Question: I was following the tutorials @ <URL>
Cordova build is failing with message:
:~/projects/Hello$ sudo cordova build
'''
Running command: /home/skn/projects/Hello/platforms/android/cordova/build
[Error: ANDROID_HOME is not set and "android" command not in your PATH. You must fulfill at least one of these conditions.]
ERROR building one of the platforms: Error: /home/skn/projects/Hello/platforms/android/cordova/build: Command failed with exit code 2
You may not have the required environment or OS to build this project
Error: /home/skn/projects/Hello/platforms/android/cordova/build: Command failed with exit code 2
at ChildProcess.whenDone (/usr/lib/node_modules/cordova/node_modules/cordova-lib/src/cordova/superspawn.js:131:23)
at ChildProcess.emit (events.js:98:17)
at maybeClose (child_process.js:766:16)
at Process.ChildProcess._handle.onexit (child_process.js:833:5)
'''
I have included the android in the path variable also.
'''
skn@bangre:~/projects/Hello$ echo $PATH
/usr/local/sbin:/usr/local/bin:/usr/sbin:/usr/bin:/sbin:/bin:/usr/games:/usr/local/games:/usr/bin/java:/usr/bin/ant:.:/home/skn/android-sdk-linux/tools:/home/skn/android-sdk-linux/platform-tools
'''
From screenshot below you can see the sdk is installed

Also I have the following check which is passing.
'''
skn@bangre:~/.cordova/lib/npm_cache/cordova-android/3.7.1/package/bin$ ./android_sdk_version
21
skn@bangre:~/.cordova/lib/npm_cache/cordova-android/3.7.1/package/bin$ ./check_reqs
Looks like your environment fully supports cordova-android development!
'''
Please help me point out the issue.
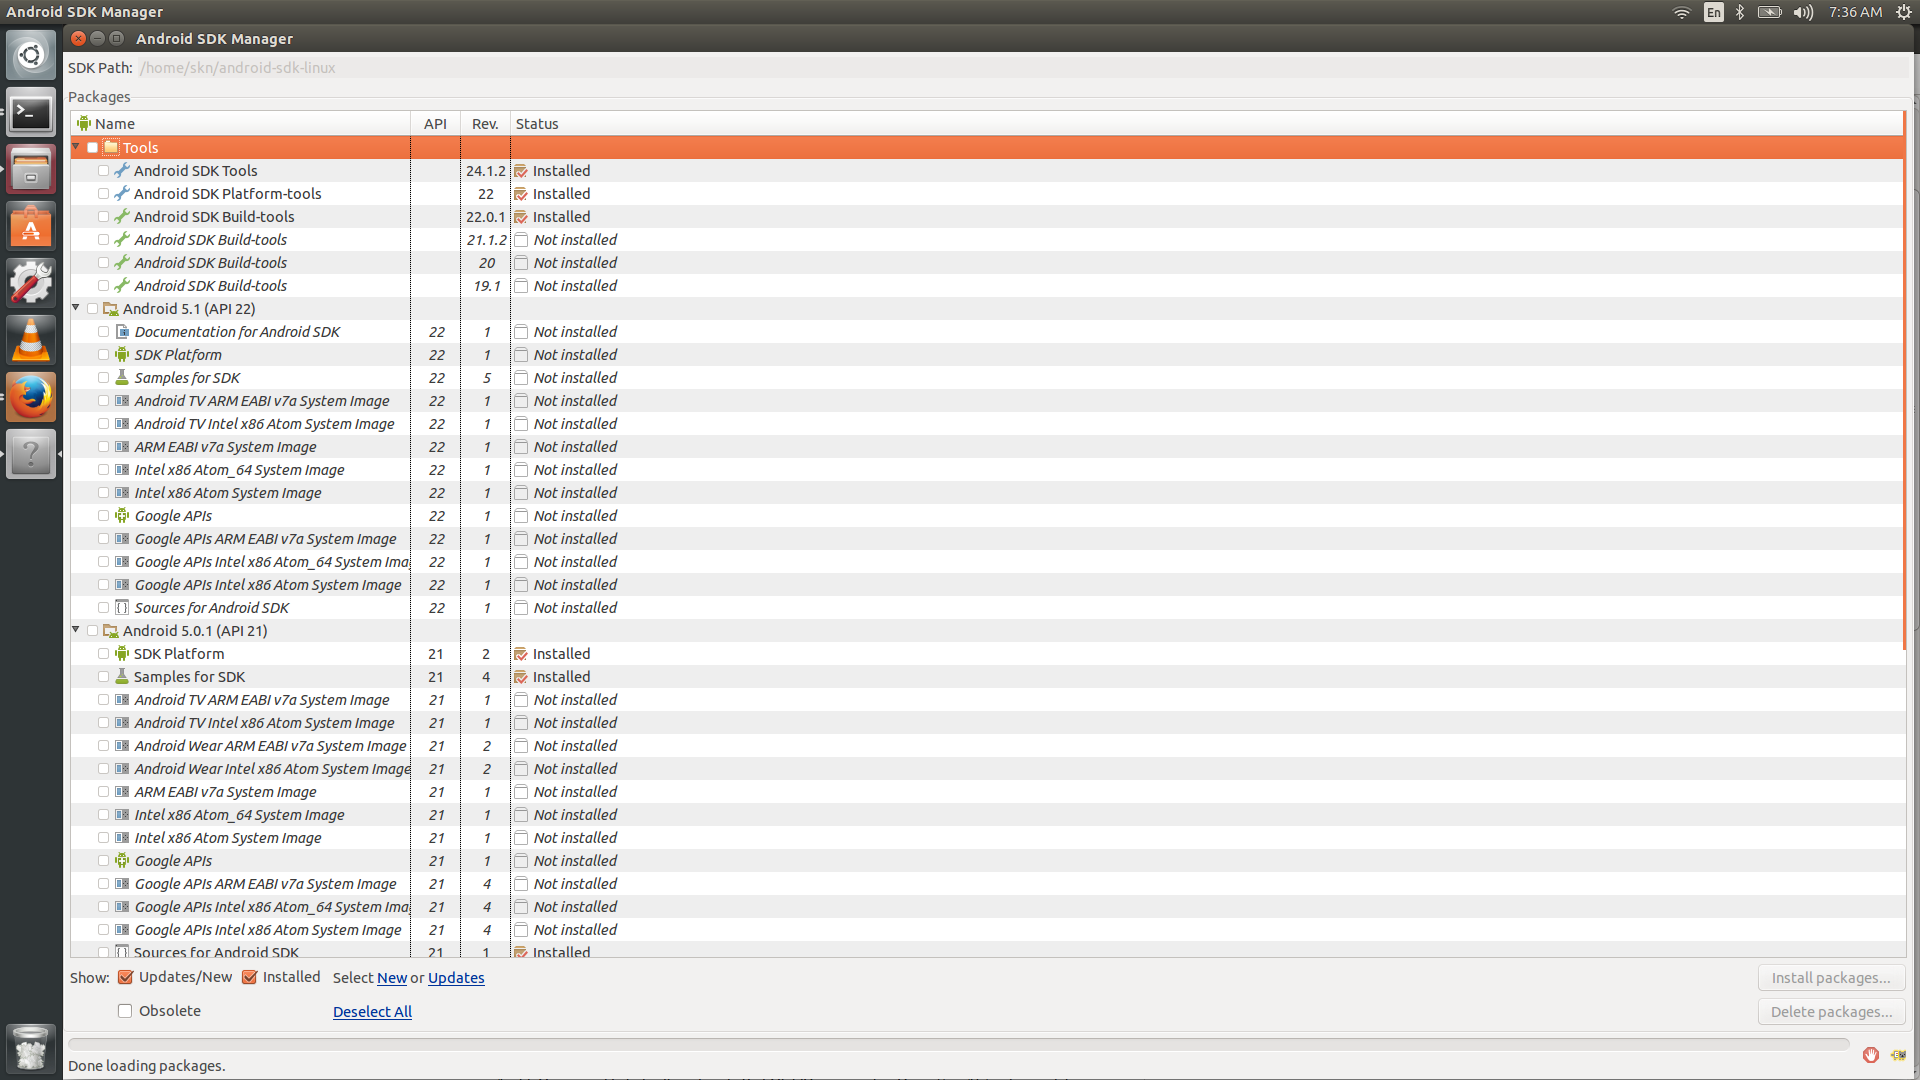
Answer: yes turns out the cordova node.js scripts assumes the android sdk directory name as 'android-sdk' , for ubuntu when we unzip we get 'android-linux-sdk'